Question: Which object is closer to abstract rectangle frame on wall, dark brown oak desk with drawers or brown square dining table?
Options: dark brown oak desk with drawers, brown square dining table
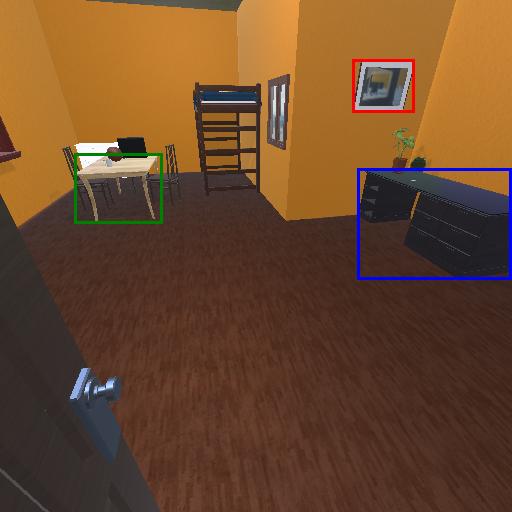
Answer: dark brown oak desk with drawers